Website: bh-photo
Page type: receipt
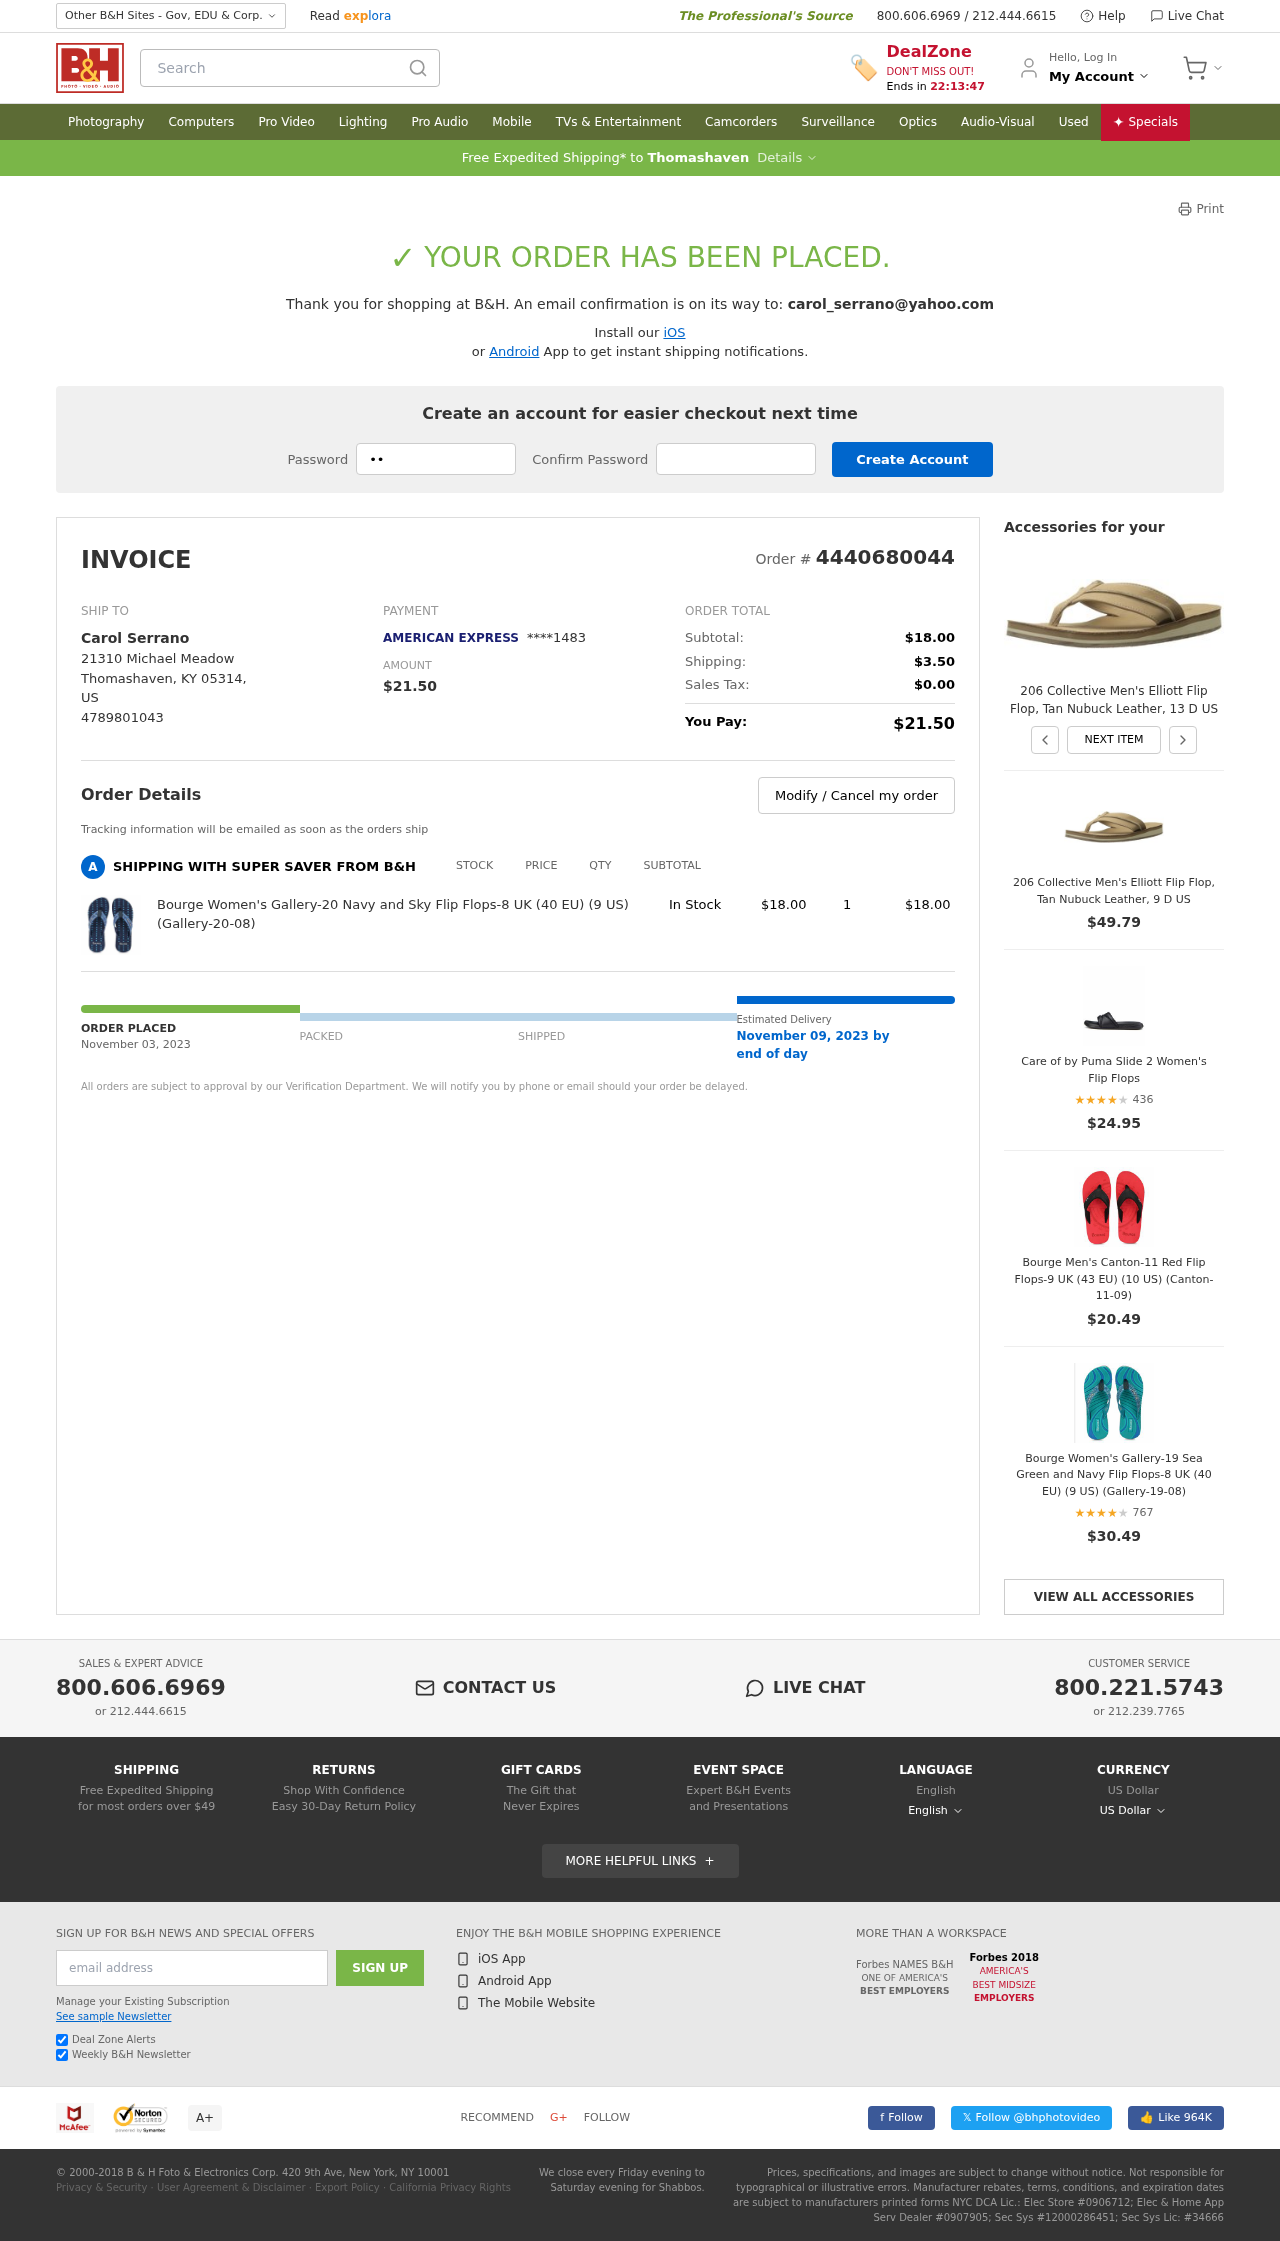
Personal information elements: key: PII_CARD_LAST4
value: ****1483
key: PII_CARD_TYPE
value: AMERICAN EXPRESS
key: PII_CITY
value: Thomashaven
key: PII_COUNTRY_CODE
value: US
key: PII_EMAIL
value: carol_serrano@yahoo.com
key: PII_FULLNAME
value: Carol Serrano
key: PII_PHONE
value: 4789801043
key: PII_POSTCODE
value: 05314
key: PII_STATE_ABBR
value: KY
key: PII_STREET
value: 21310 Michael Meadow
Product elements: key: PRODUCT1_NAME
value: Bourge Women's Gallery-20 Navy and Sky Flip Flops-8 UK (40 EU) (9 US) (Gallery-20-08)
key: PRODUCT1_PRICE
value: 18
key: PRODUCT1_QUANTITY
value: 1
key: PRODUCT2_NAME
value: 206 Collective Men's Elliott Flip Flop, Tan Nubuck Leather, 13 D US
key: PRODUCT3_NAME
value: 206 Collective Men's Elliott Flip Flop, Tan Nubuck Leather, 9 D US
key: PRODUCT3_PRICE
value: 49.79
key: PRODUCT4_NAME
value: Care of by Puma Slide 2 Women's Flip Flops
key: PRODUCT4_NUM_RATINGS
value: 436
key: PRODUCT4_PRICE
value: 24.95
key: PRODUCT4_RATING
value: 4.2
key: PRODUCT5_NAME
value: Bourge Men's Canton-11 Red Flip Flops-9 UK (43 EU) (10 US) (Canton-11-09)
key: PRODUCT5_PRICE
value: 20.49
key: PRODUCT6_NAME
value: Bourge Women's Gallery-19 Sea Green and Navy Flip Flops-8 UK (40 EU) (9 US) (Gallery-19-08)
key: PRODUCT6_NUM_RATINGS
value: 767
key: PRODUCT6_PRICE
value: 30.49
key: PRODUCT6_RATING
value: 4
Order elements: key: ORDER_ID
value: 4440680044
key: ORDER_TOTAL
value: $21.50
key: ORDER_SUBTOTAL
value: $18.00
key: ORDER_SHIPPING_COST
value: $3.50
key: ORDER_TAX
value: $0.00
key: ORDER_DATE
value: November 03, 2023
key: ORDER_DELIVERY_DATE
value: November 09, 2023 by
Search elements: key: HEADER_SEARCH
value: Search